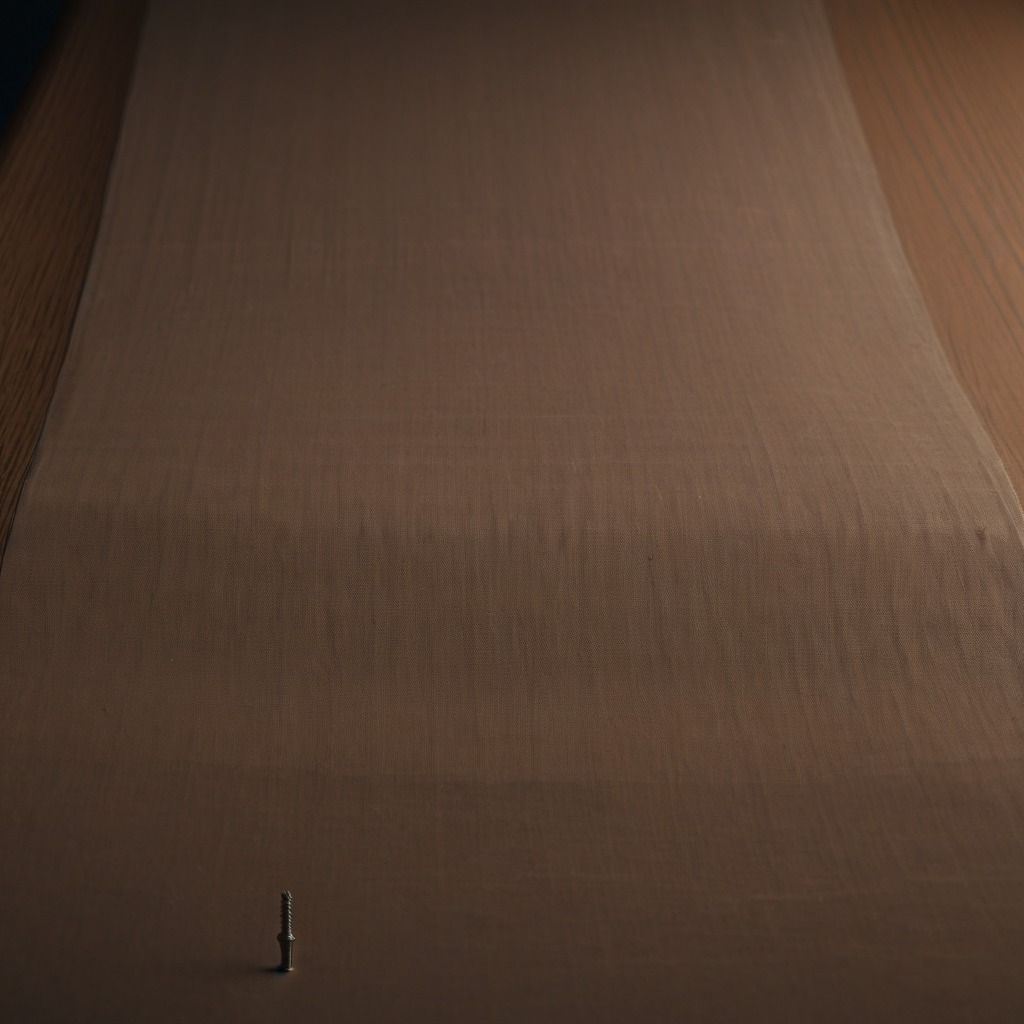
A metal screw is lying on the wooden table.